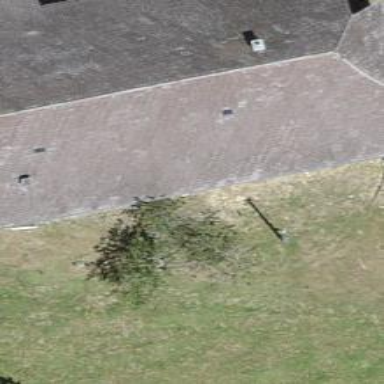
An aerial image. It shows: Farm building.